Question: today i heard about this website called codility where a user can give various programming test to check their code's performance.
When I started, they presented me with this sample test,
> Task description A small frog wants to get to the other side of the
road. The frog is currently located at position X and wants to get to
a position greater than or equal to Y. The small frog always jumps a
fixed distance, D. Count the minimal number of jumps that the small
frog must perform to reach its target. Write a function:
'class Solution { public int solution(int X, int Y, int D); }'
that, given three integers 'X', 'Y' and 'D', returns the minimal number of jumps from position 'X' to a position equal to or greater than 'Y'. For example,
given:
'X = 10'
'Y = 85'
'D = 30' the function should return '3',
because the frog will be positioned as follows: after the first jump,
at position 10 + 30 = 40 after the second jump, at position 10 + 30 + 30 = 70 after the third jump, at position 10 + 30 + 30 + 30 = 100Assume that: X, Y and D are integers within the range[1..1,000,000,000]; X <= Y. Complexity: expected worst-case timecomplexity is O(1); expected worst-case space complexity is O(1).
The question was pretty straight forward and it took me like 2 minutes to write the solution, which is following,
'''
class Solution {
public int solution(int X, int Y, int D) {
int p = 0;
while (X < Y){
p++;
X = X + D;
}
return p;
}
}
'''
However, the test result shows that the performance of my code is just '20%' and I scored just '55%',

Here is the link to result, <URL>
That was so simple code, where I have just used a single 'while' loop, how could it possibly be make much faster ?
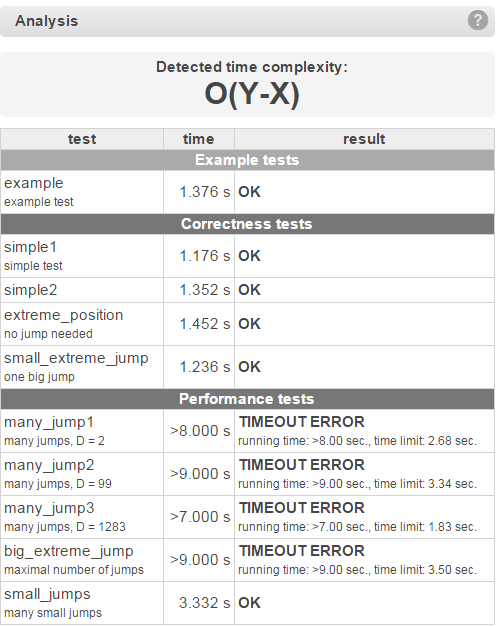
Answer: Basic math:
'''
X + nD >= Y
nD >= Y - X
n >= (Y - X) / D
'''
The minimum value for n will be the result of rounding up the division of (Y - X) by D.
Big O analysis for this operation:
- - - - -